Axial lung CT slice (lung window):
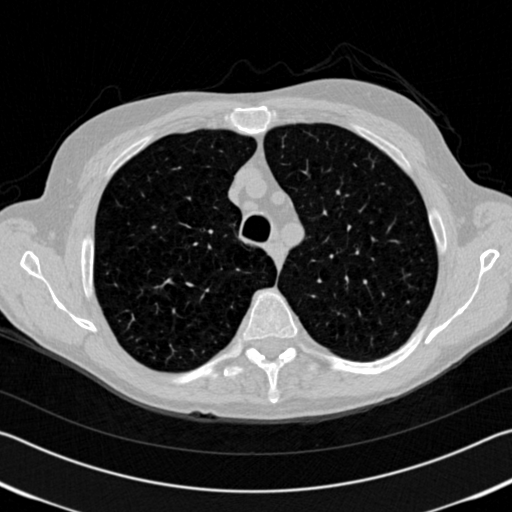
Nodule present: no